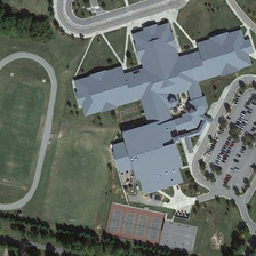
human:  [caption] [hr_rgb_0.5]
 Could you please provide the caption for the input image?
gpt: A playground and a parking lot are near a building with four tennis courts.

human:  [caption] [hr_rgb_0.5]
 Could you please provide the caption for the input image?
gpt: a playground and parking are close to a large building with four tennis courts.

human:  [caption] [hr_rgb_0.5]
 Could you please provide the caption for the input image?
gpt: Tennis courts near playgrounds and car parks

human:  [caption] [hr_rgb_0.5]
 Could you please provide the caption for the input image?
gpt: The playground and parking lot are close to the big building in four tennis courts.

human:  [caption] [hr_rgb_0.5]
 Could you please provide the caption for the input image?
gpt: An amusement park and a parking lot are next to a large building with four tennis courts.